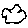
Label: cloud